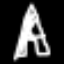
Label: The Eiffel Tower